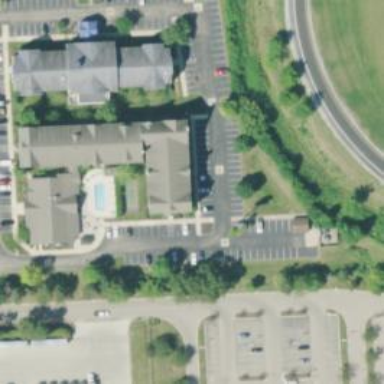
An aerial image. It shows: Hotel building.